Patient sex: M
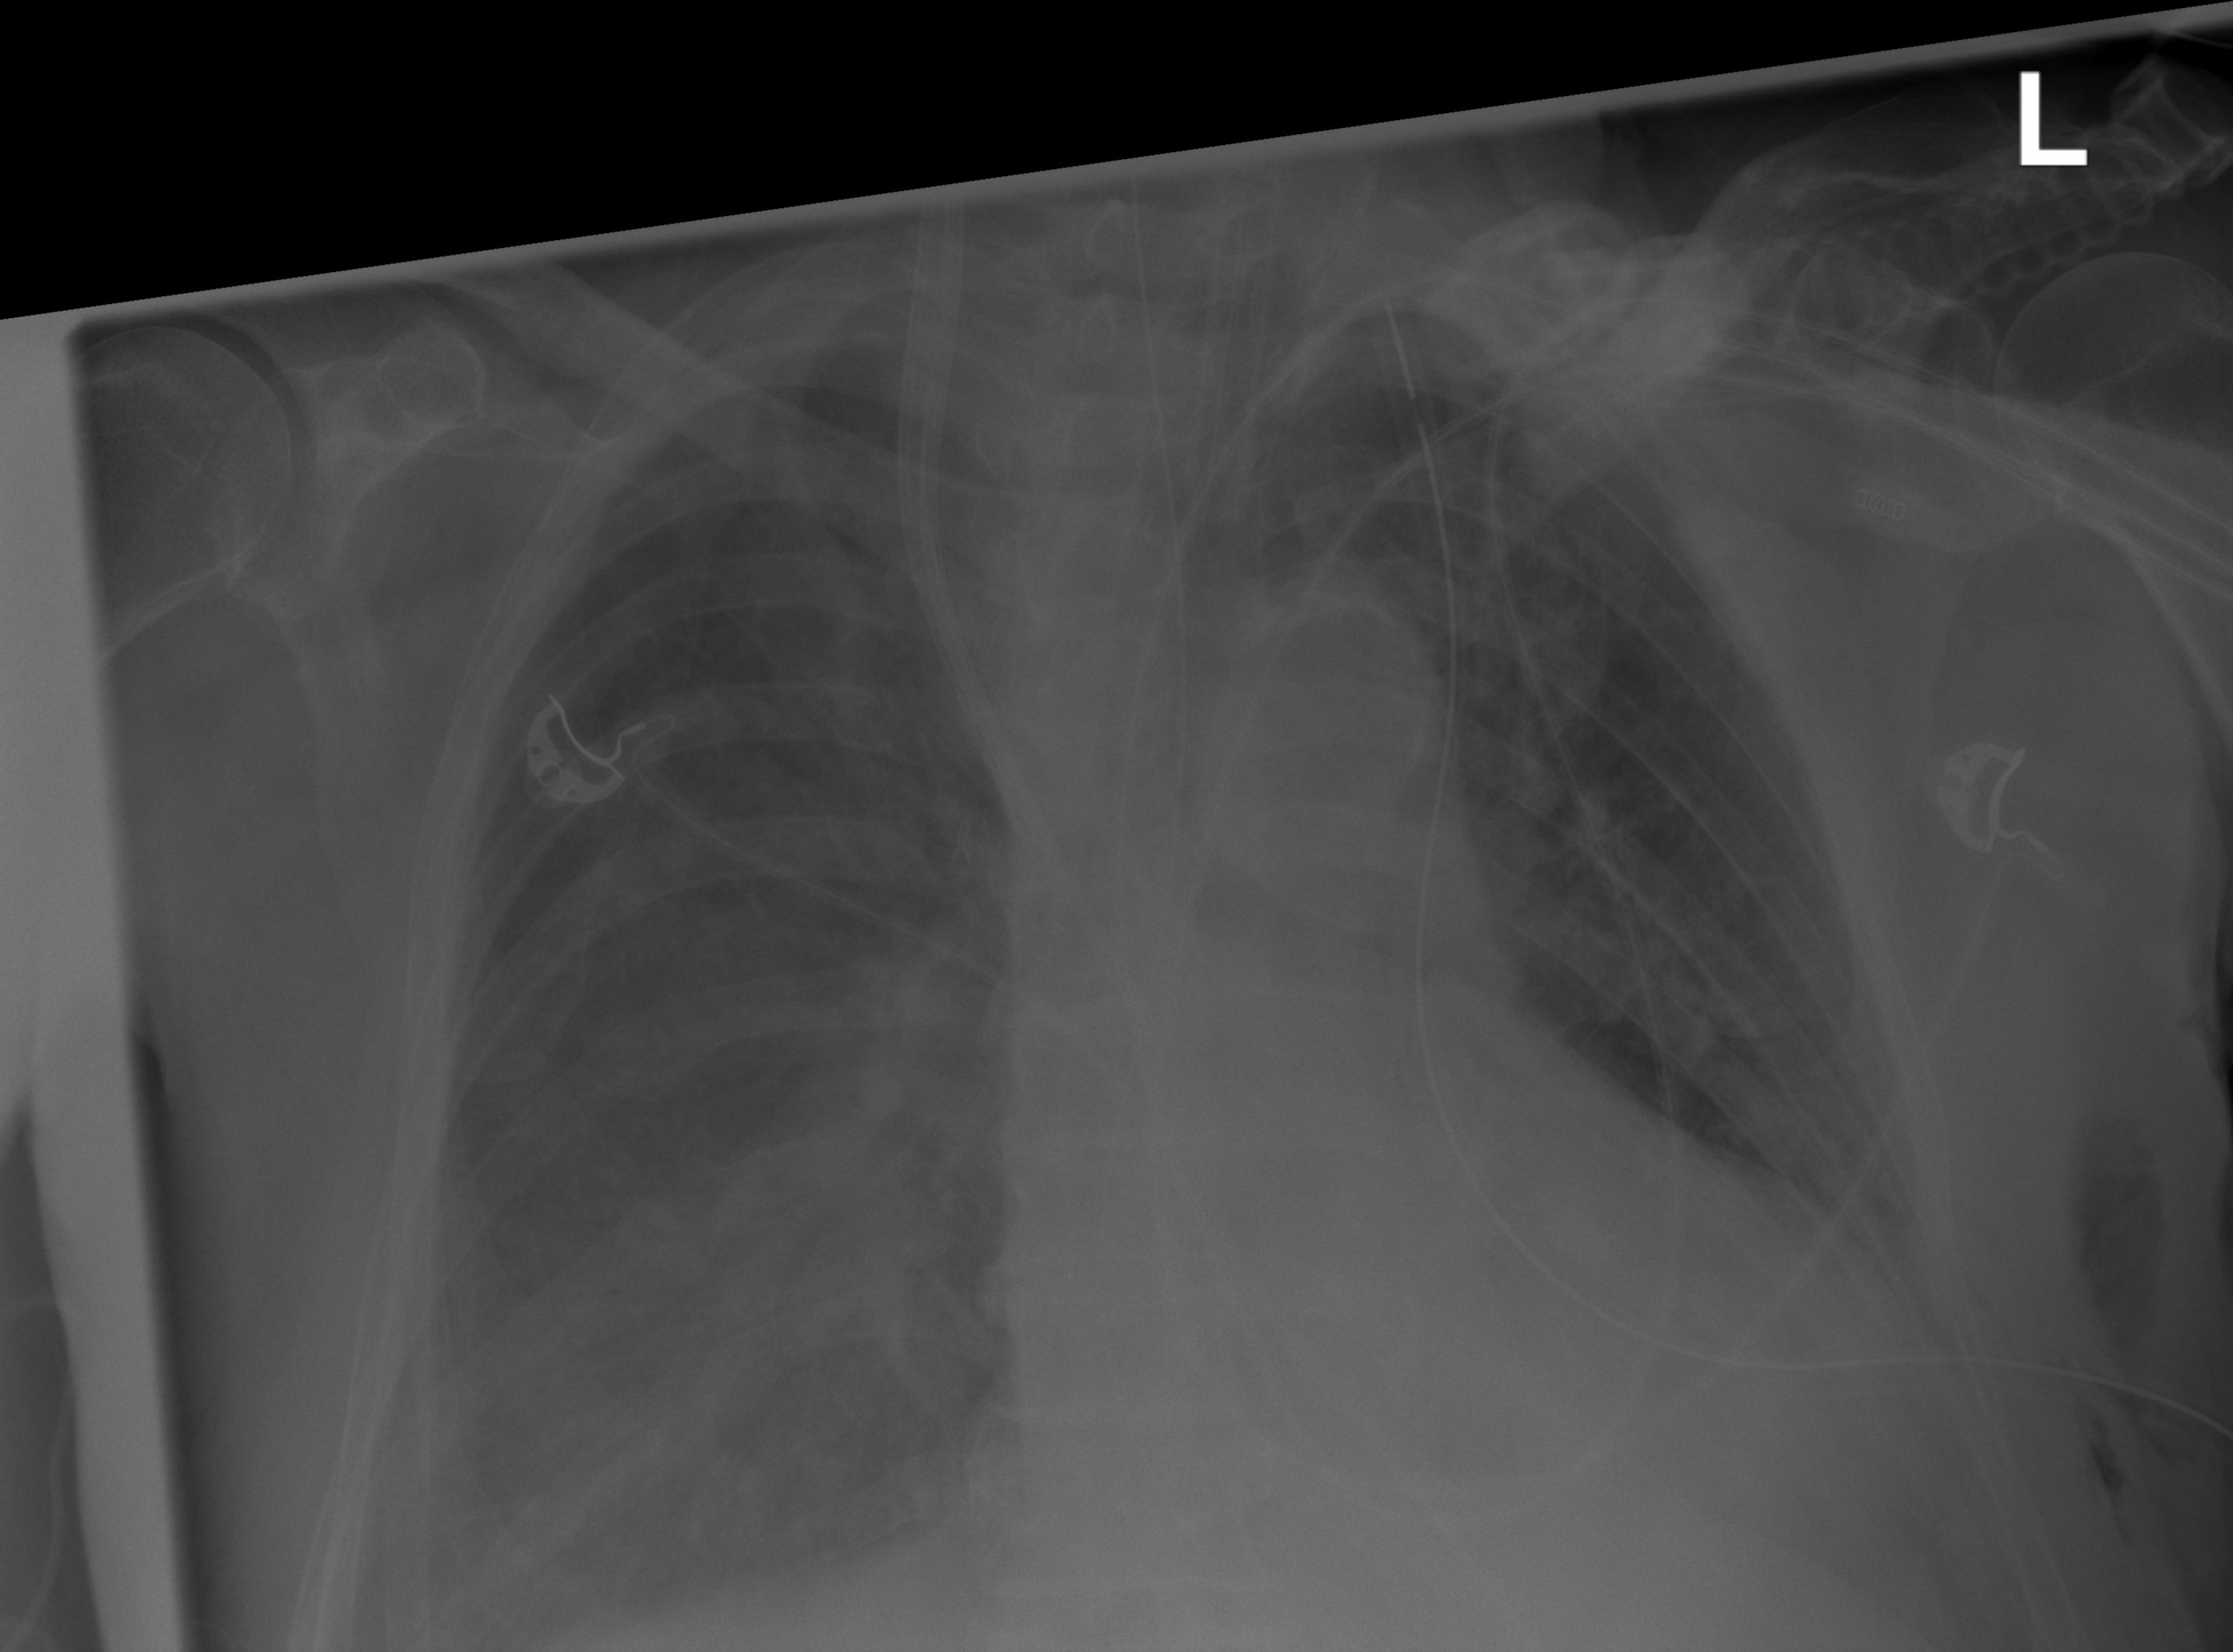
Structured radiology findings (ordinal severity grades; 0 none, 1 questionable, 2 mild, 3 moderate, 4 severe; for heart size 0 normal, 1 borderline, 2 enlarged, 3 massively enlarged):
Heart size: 1
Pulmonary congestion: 2
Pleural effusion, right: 2
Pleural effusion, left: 2
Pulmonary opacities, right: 2
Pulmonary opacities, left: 2
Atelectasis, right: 2
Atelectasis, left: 1